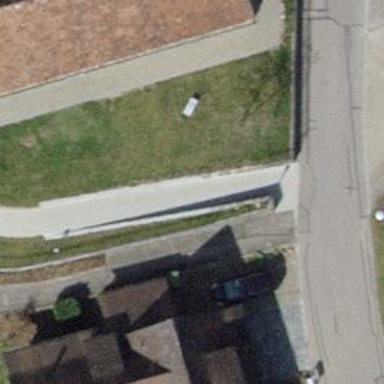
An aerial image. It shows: Gate.